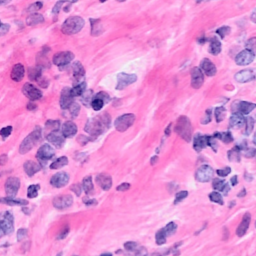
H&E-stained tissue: Breast